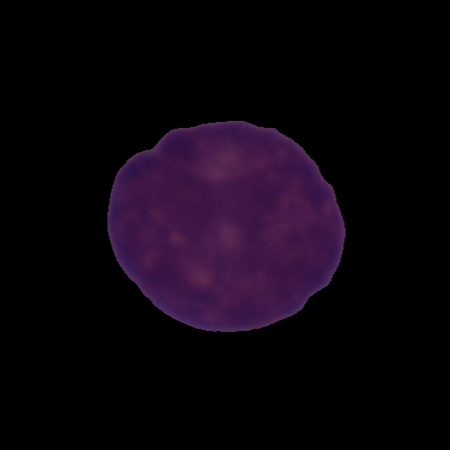
Label: cancer